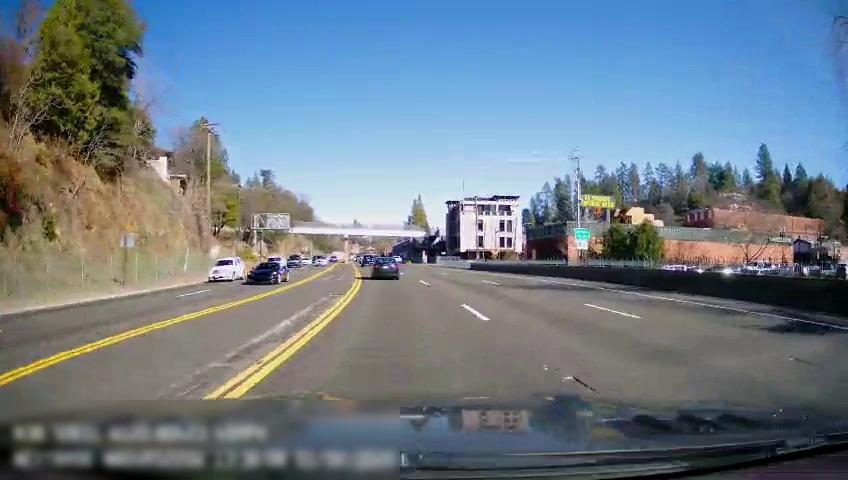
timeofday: Day
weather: Sunny
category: Drivable Space
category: Drivable Space
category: Vehicles | Car
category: Vehicles | SUV
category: Vehicles | Truck
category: Vehicles | Car
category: Vehicles | Car
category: Vehicles | Car
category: Vehicles | SUV
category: Vehicles | SUV
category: Lanes | Current Lane
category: Lanes | Current Lane
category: Lanes | Alternate Lane
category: Lanes | Alternate Lane
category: Lanes | Opposite Lane
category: Lanes | Opposite Lane
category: Traffic | Signs
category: Traffic | Signs